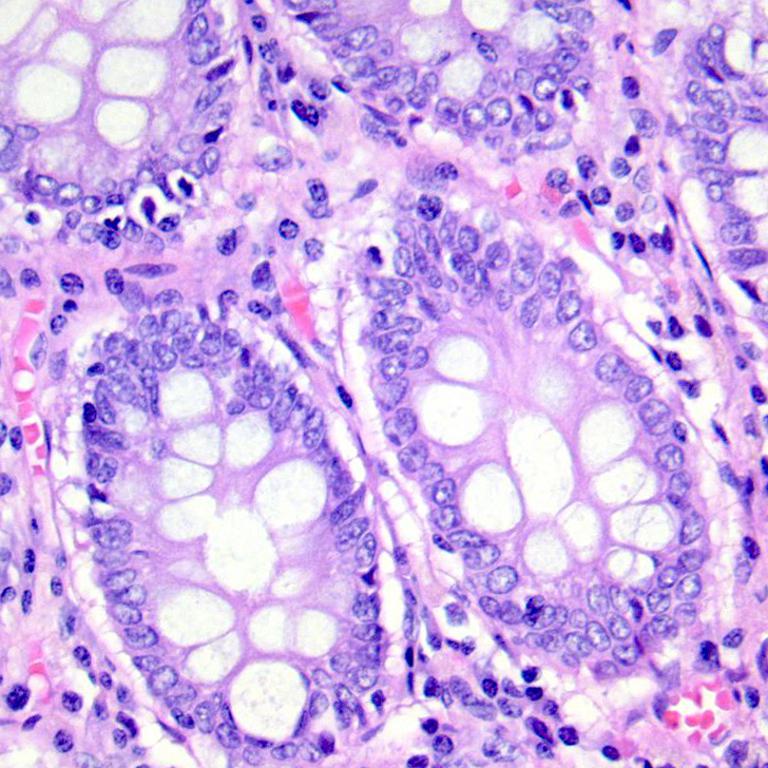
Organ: colon
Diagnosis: benign